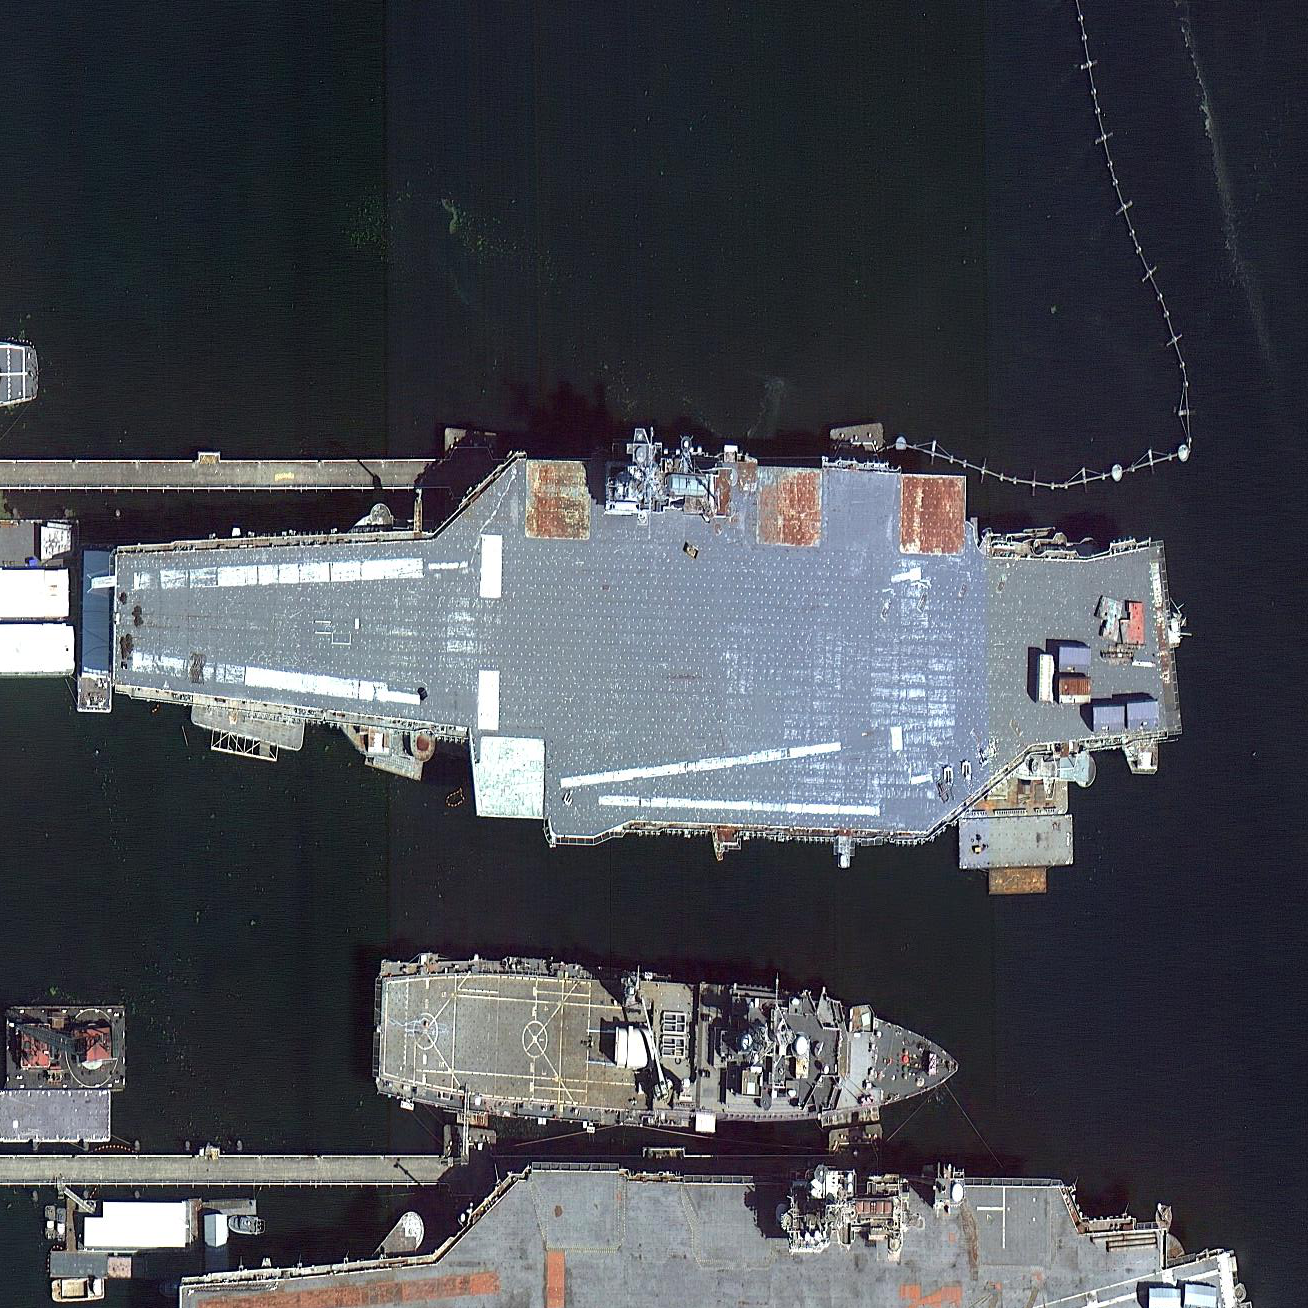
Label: aircraft_carrier